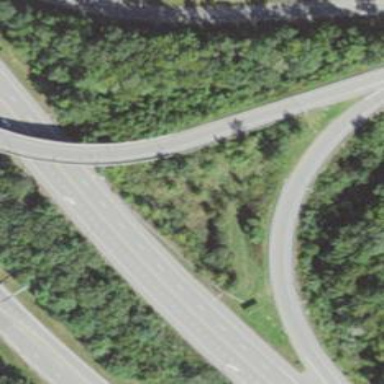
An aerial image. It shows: Trunk_link highway that also serves as expressway.